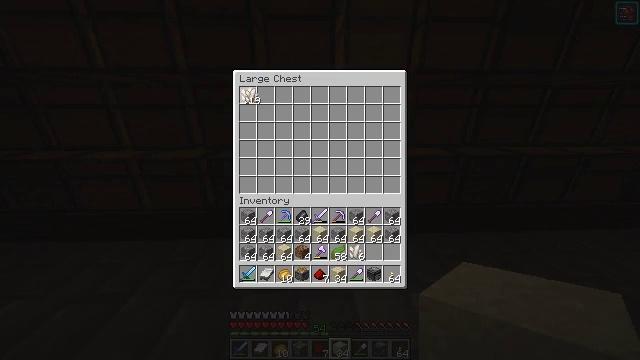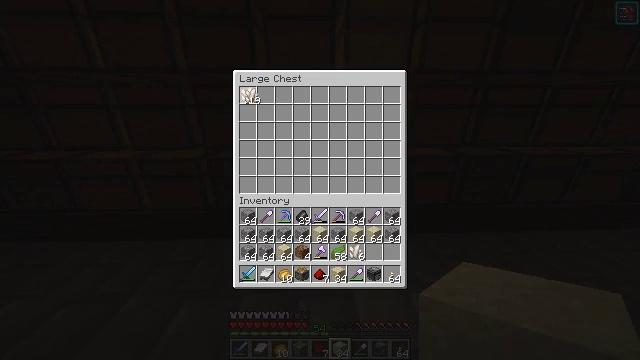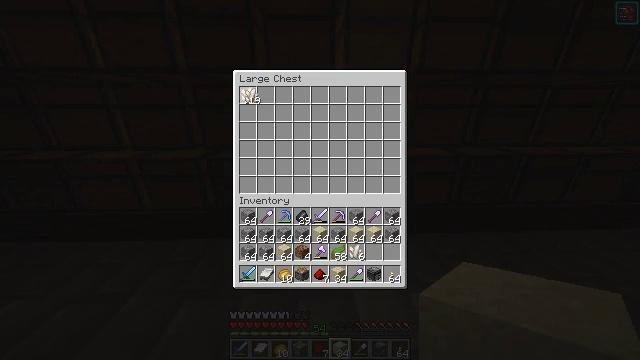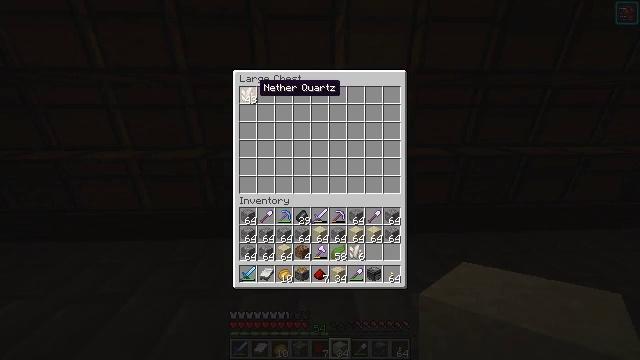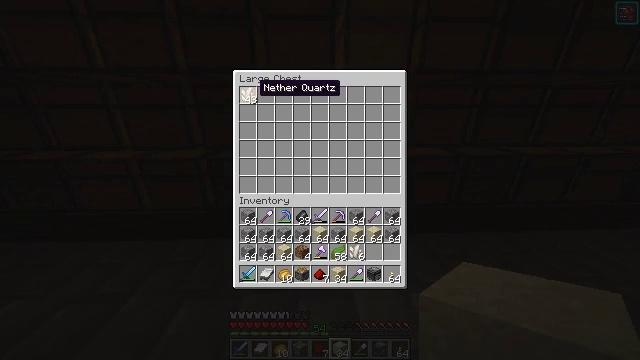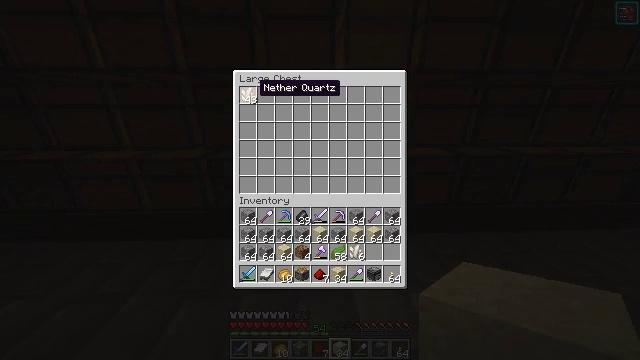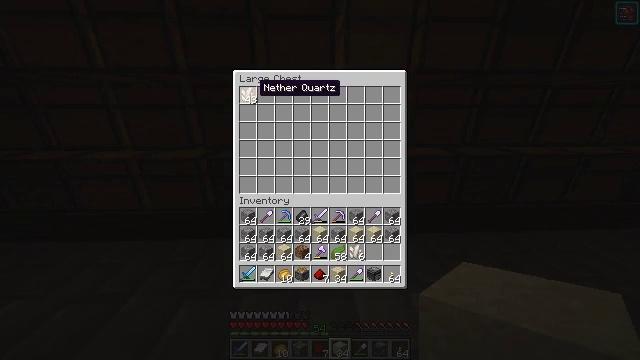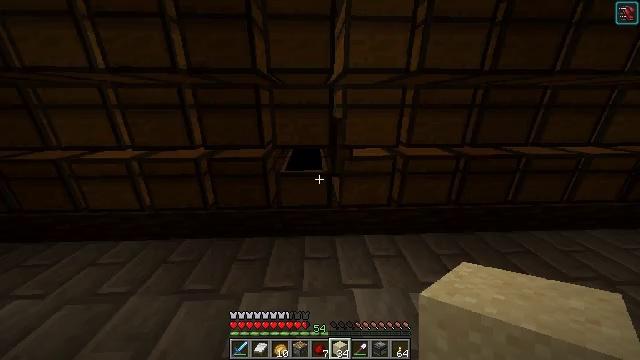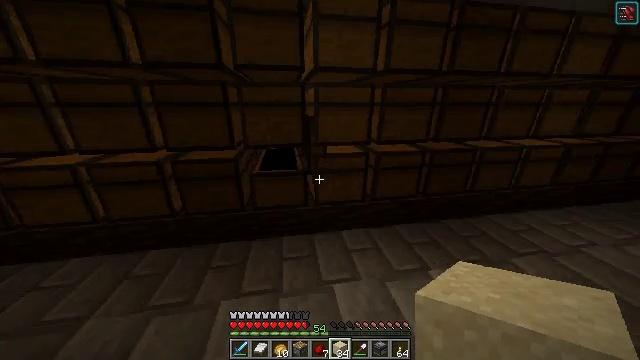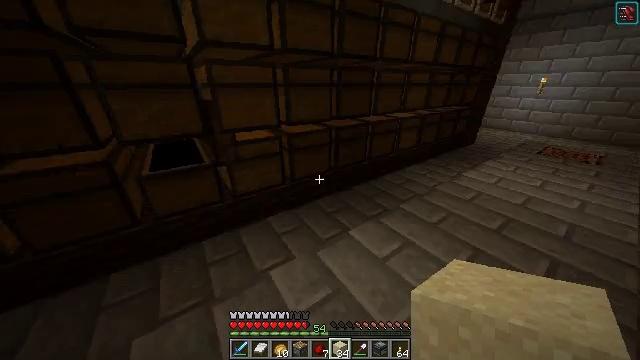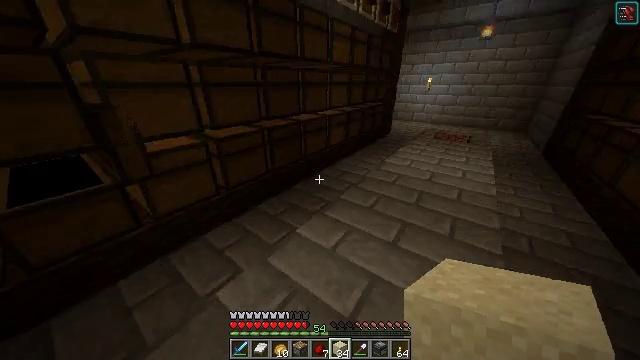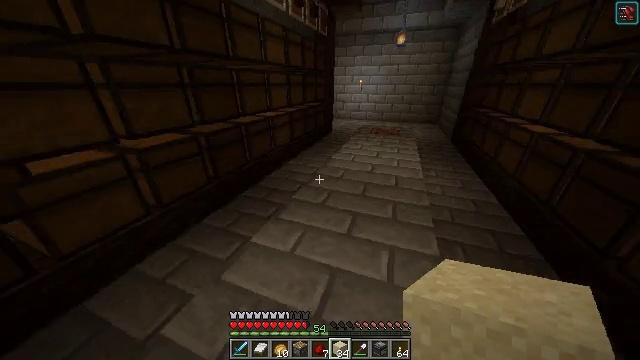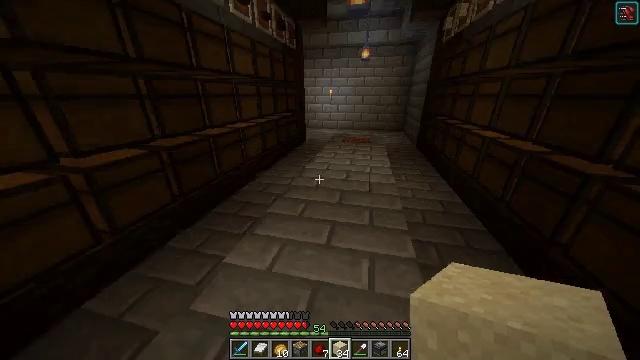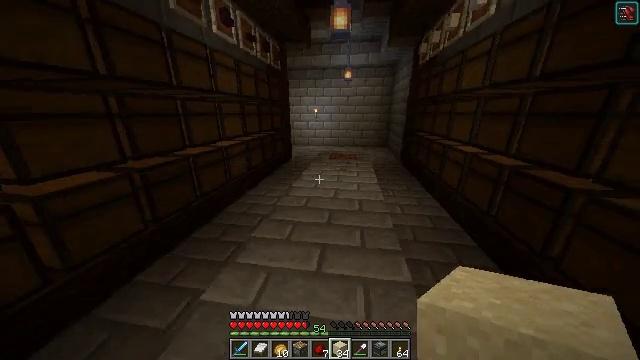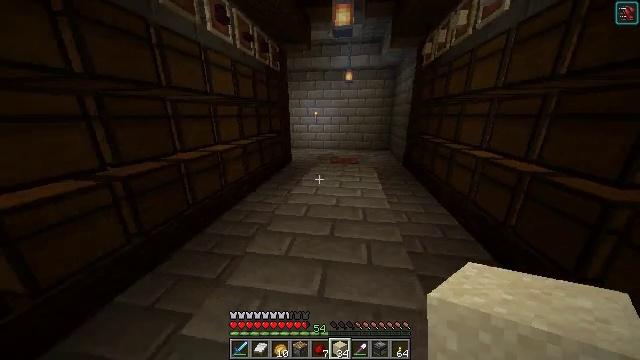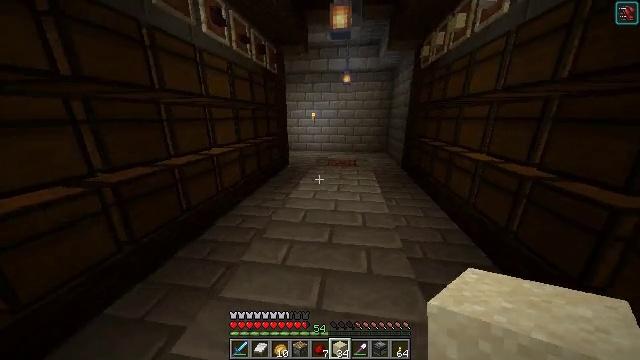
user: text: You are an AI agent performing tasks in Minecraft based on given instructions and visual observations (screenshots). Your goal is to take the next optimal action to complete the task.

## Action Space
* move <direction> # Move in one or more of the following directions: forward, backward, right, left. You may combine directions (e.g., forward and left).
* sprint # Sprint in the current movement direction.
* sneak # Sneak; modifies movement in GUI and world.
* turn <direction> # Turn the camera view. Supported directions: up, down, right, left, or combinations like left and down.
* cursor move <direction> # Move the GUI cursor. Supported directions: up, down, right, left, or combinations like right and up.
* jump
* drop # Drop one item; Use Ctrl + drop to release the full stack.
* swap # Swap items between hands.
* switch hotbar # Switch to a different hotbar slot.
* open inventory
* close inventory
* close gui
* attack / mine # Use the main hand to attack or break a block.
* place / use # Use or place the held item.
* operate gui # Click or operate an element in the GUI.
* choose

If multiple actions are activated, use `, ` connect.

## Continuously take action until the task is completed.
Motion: motion action
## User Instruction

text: Form an observer with the crafting table.
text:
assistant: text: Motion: operate gui
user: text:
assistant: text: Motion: operate gui
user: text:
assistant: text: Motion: no_op
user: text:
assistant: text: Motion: no_op
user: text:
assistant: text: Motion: no_op
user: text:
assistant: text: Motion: no_op
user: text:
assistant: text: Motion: no_op
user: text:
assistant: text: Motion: turn right, close gui
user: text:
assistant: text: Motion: turn right and down
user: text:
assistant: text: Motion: turn right
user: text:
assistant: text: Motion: turn right
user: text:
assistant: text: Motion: move forward, turn right and up
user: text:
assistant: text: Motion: move forward, turn right and up
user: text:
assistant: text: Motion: no_op
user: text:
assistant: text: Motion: move forward
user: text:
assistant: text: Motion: move forward, turn right and up
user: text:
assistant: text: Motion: move forward, turn right
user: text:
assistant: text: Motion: move forward, turn right
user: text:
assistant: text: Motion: move forward
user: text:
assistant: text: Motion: move forward, turn up
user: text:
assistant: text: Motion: move forward
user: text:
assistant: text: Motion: move forward
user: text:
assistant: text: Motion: move forward
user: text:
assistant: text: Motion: move forward
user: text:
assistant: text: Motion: move forward
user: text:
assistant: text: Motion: move forward
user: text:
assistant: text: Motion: move forward
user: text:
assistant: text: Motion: move forward
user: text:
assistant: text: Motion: move forward
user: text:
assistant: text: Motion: move forward